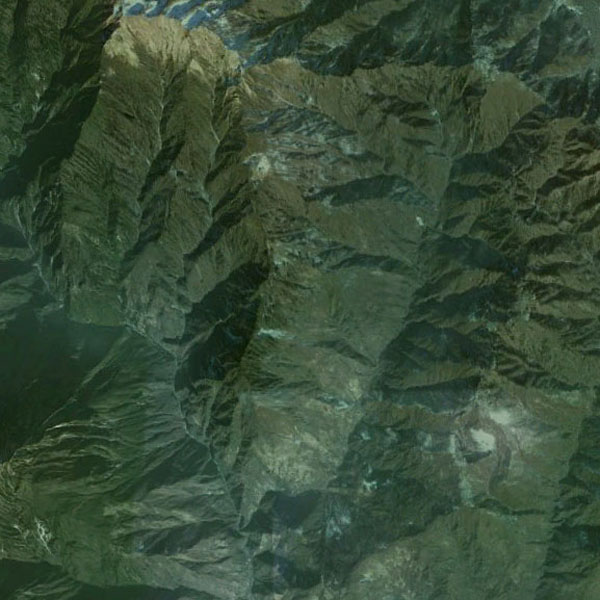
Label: Mountain